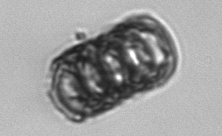
Label: Paralia_sulcata